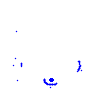
Particle: electron